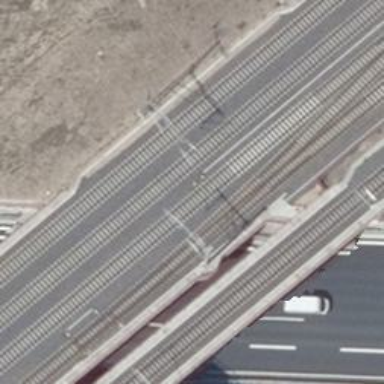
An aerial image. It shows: Bridge with electrified railway tracks featuring contact line.